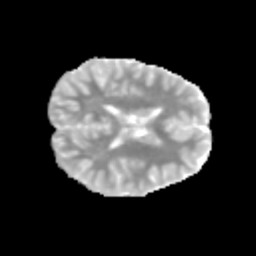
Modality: MD
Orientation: axial
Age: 9
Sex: male
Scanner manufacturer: siemens
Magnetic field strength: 3 T
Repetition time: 3.8 s
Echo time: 0.07 s